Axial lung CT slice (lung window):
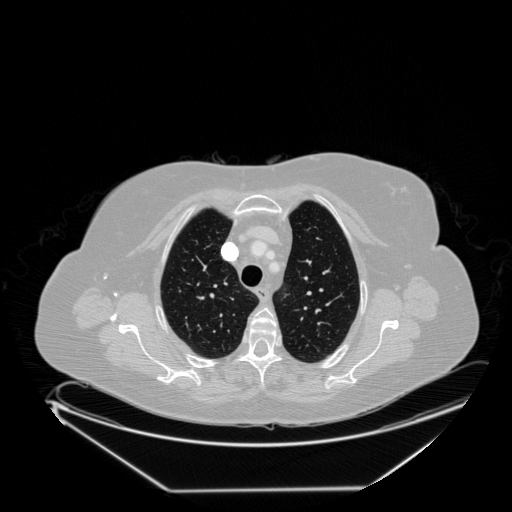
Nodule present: no